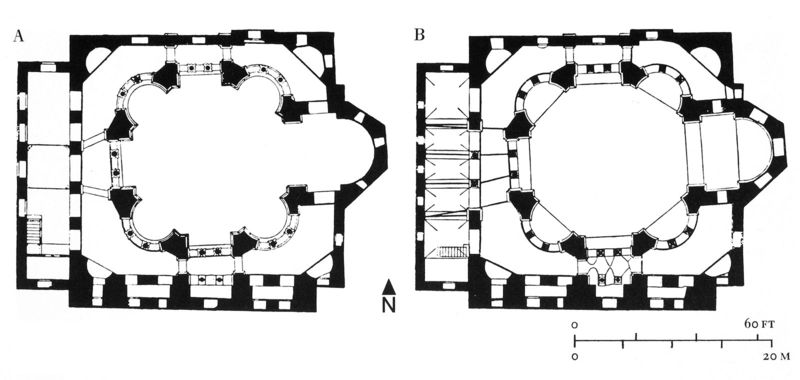
Titel: Sergios und Bakchoskirche
Standort: Konstantinopel (EU - Türkei)
Schlagwörter: zeichnung, gebäude, haus, architektur, norden, kirche, mauer, treppe, wände, draufsicht, beschriftung, mauern, apsis, etagen, plan, pfeil, pfeile, säulengang, russisch, grundriss, massstab, bauzeichnung, baptisterium, kapellen, westwerk, grundrisse, b, n, a, grunsrisse, kappellle, grudrisse gotik interesse bewunderung staunen